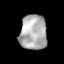
Tissue: prostate
Cell type: T cells
Senescence score: 0.2523
Nuclear area (px): 922
Mean DAPI intensity: 173.474